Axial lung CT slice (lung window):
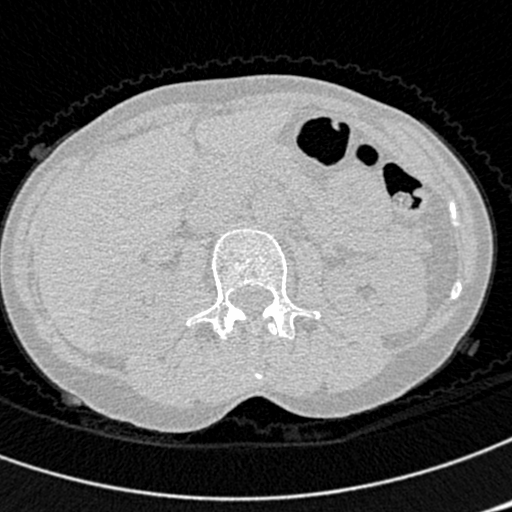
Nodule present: no